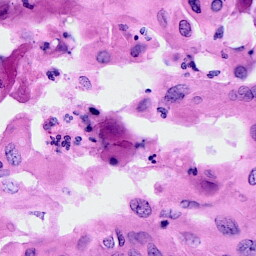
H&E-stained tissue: Cervix